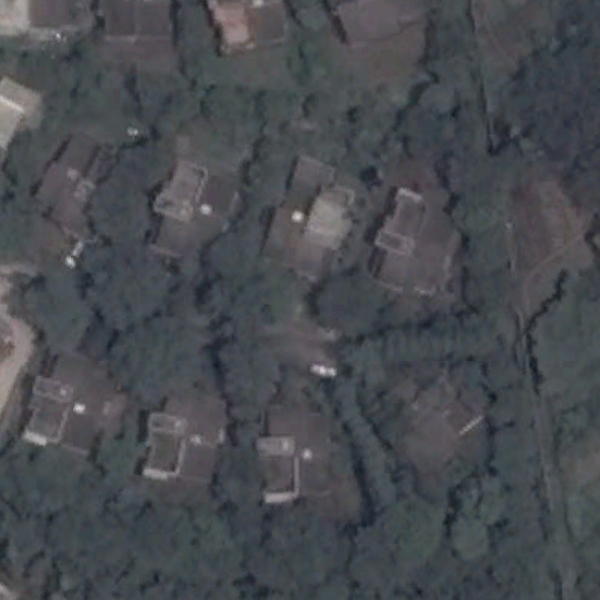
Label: MediumResidential